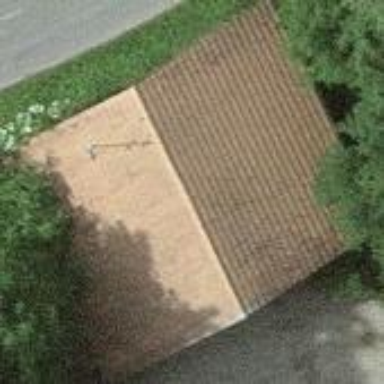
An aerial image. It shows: Barn.